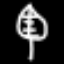
Label: leaf